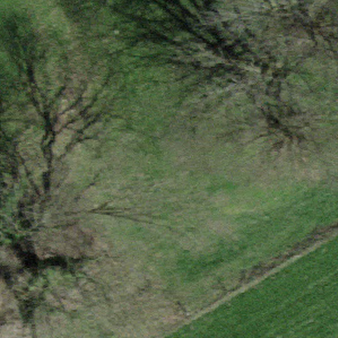
Label: other